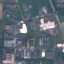
Label: Industrial